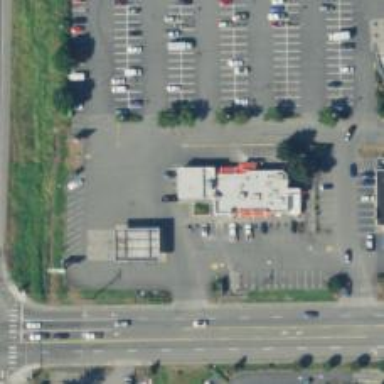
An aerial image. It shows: Convenience shop.